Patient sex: F
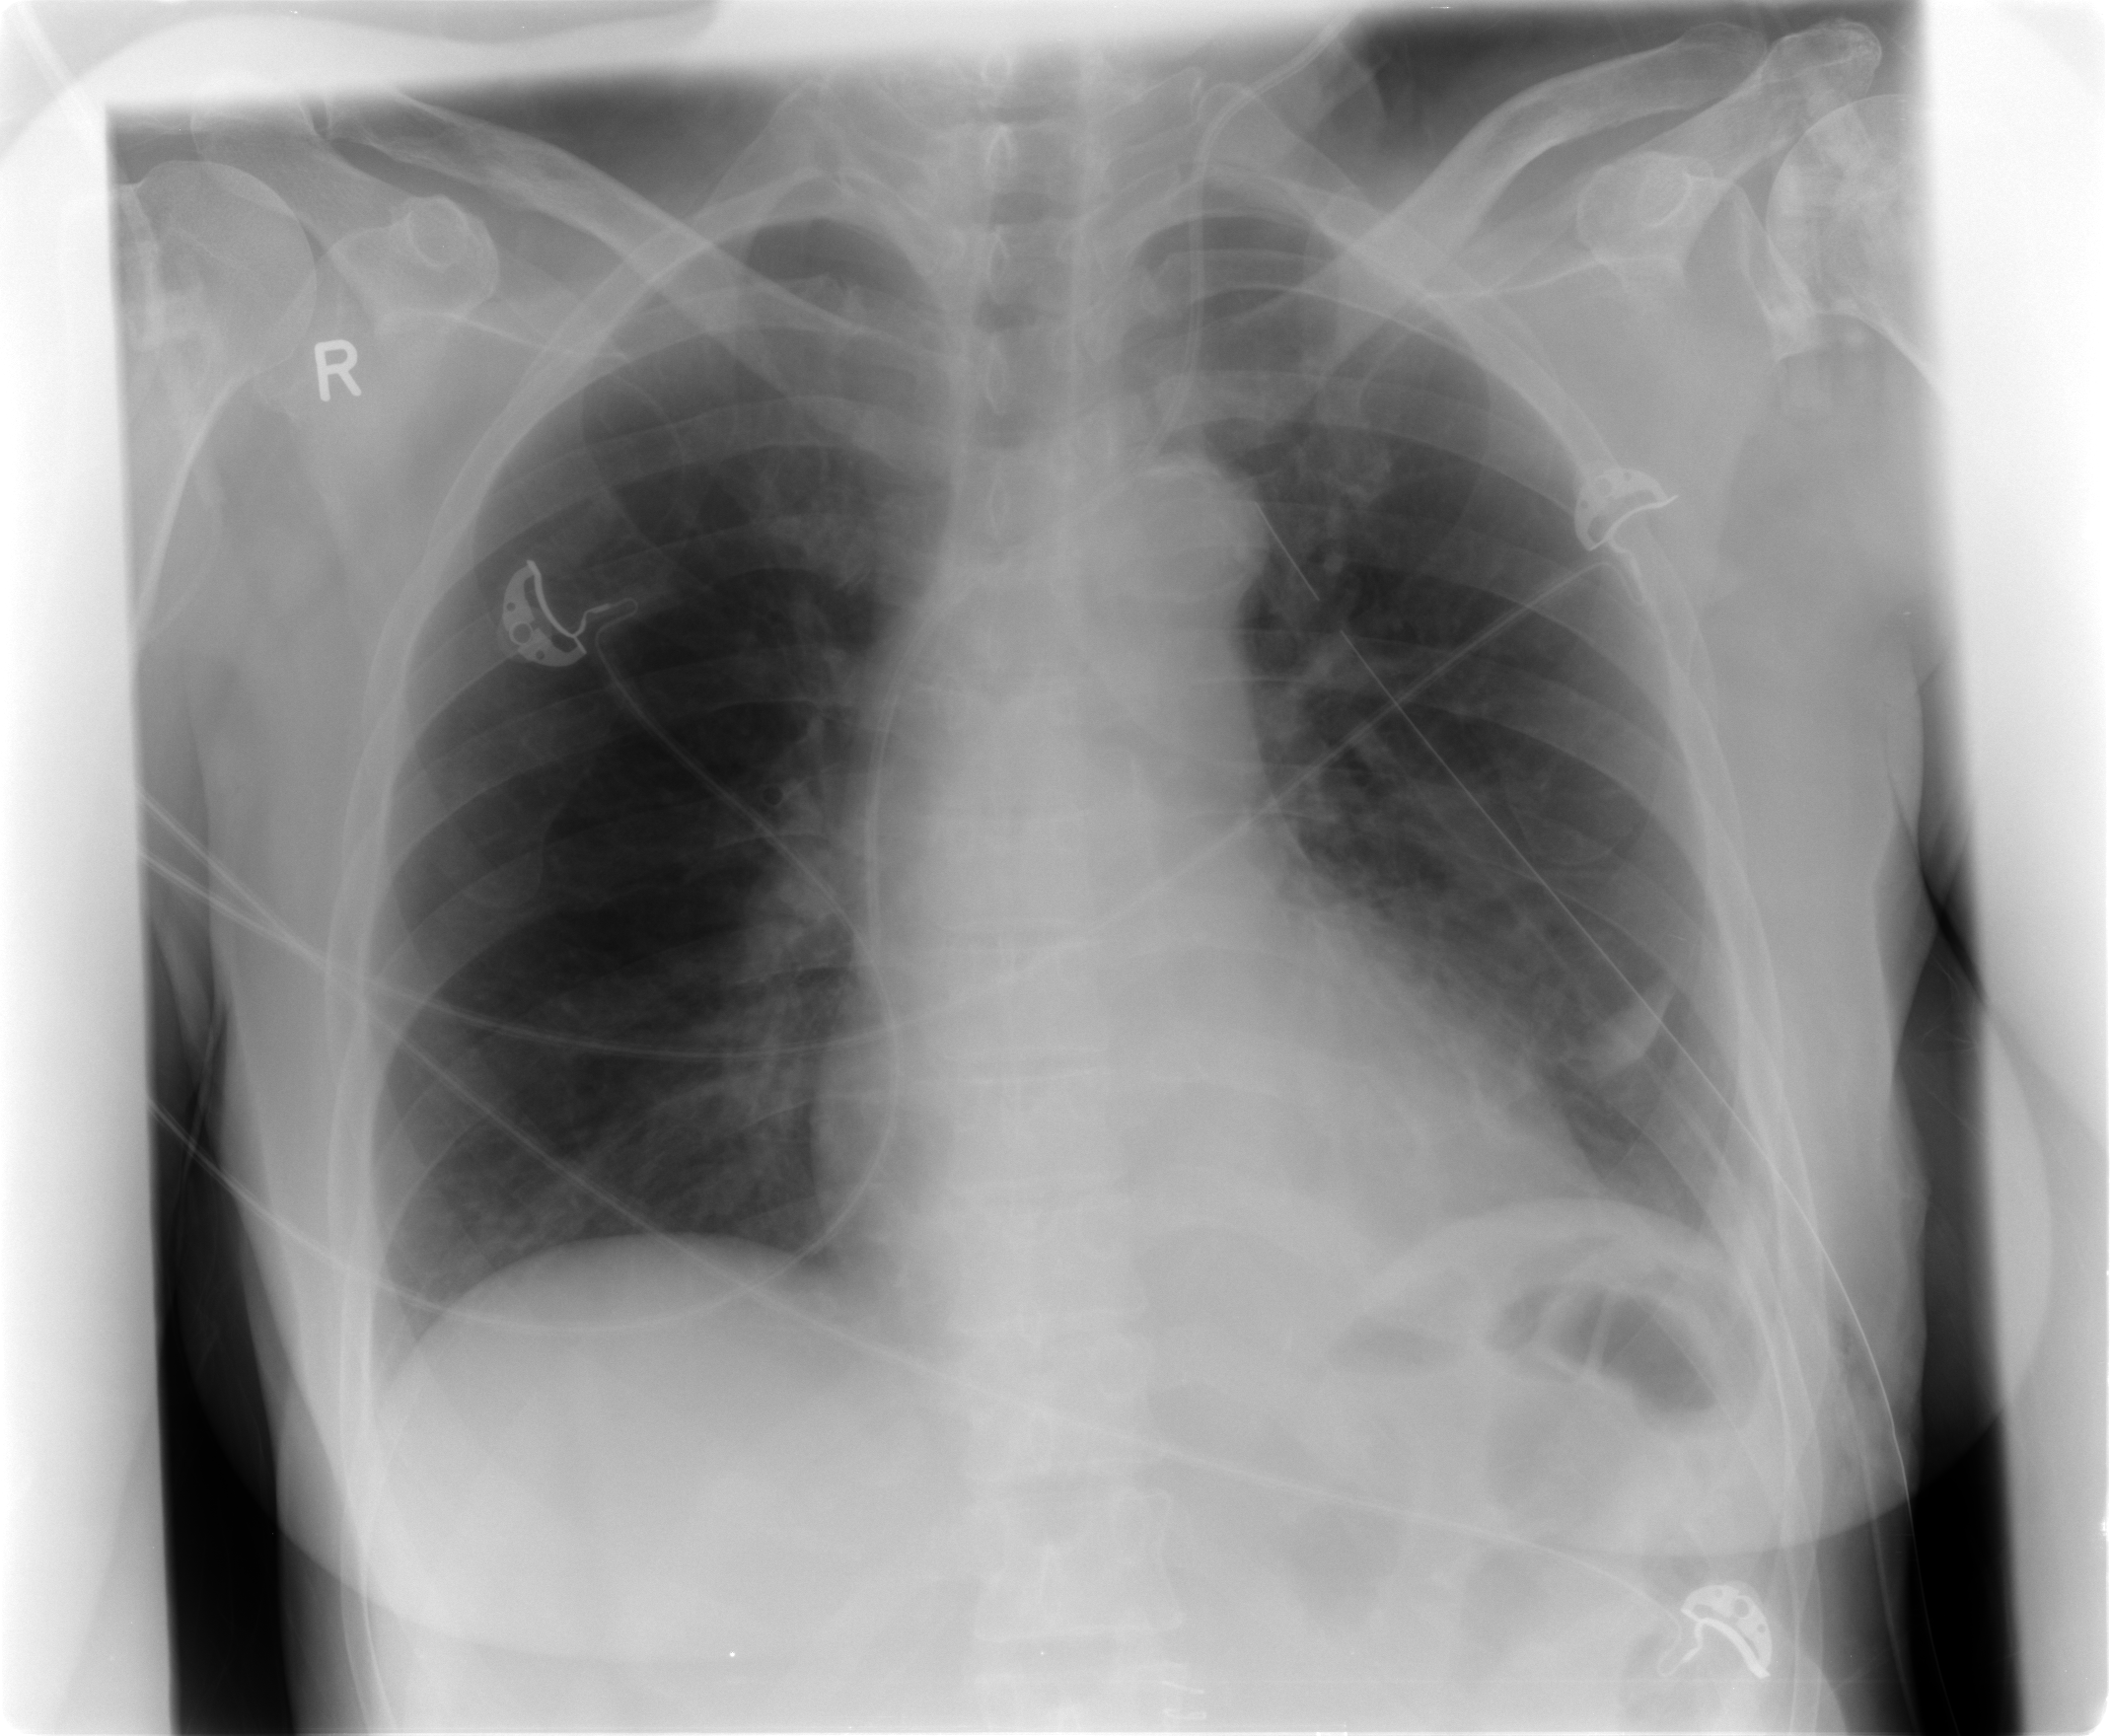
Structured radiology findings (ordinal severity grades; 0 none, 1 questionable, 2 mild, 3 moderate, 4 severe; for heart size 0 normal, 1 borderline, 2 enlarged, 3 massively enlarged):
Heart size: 0
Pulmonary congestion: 0
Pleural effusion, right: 0
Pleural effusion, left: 1
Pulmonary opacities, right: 0
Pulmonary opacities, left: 0
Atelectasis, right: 0
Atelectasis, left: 2